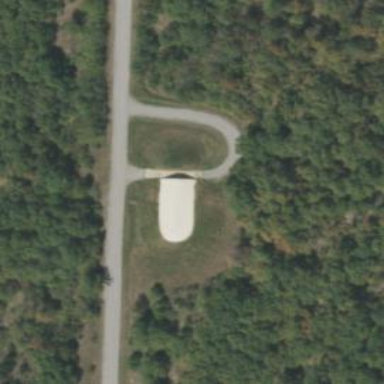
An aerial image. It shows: Military bunker.